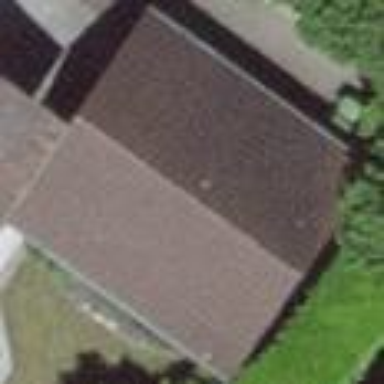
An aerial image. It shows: Garage.